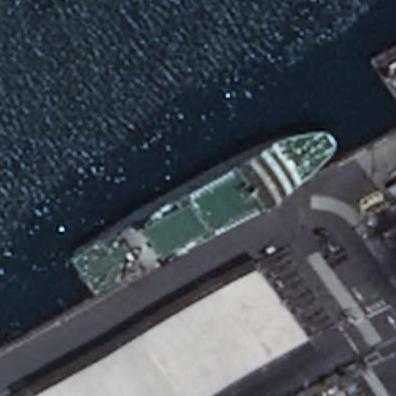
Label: civil